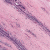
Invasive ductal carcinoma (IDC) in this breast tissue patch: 0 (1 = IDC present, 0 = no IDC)